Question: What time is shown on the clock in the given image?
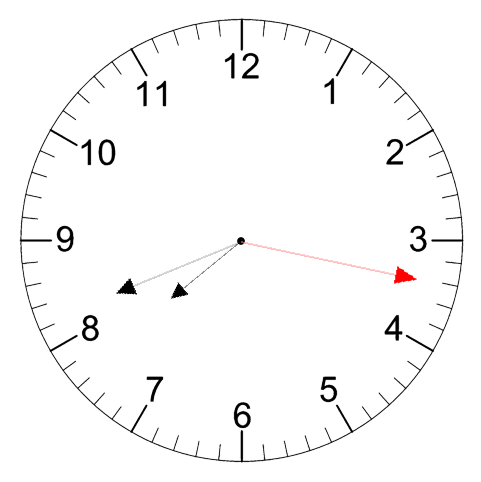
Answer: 07:41:17